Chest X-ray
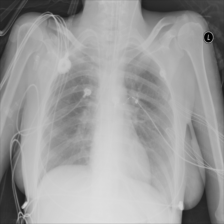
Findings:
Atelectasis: negative
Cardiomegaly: negative
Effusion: negative
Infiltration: negative
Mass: negative
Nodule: negative
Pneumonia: negative
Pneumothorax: negative
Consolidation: negative
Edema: negative
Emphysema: negative
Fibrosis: negative
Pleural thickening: negative
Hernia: negative